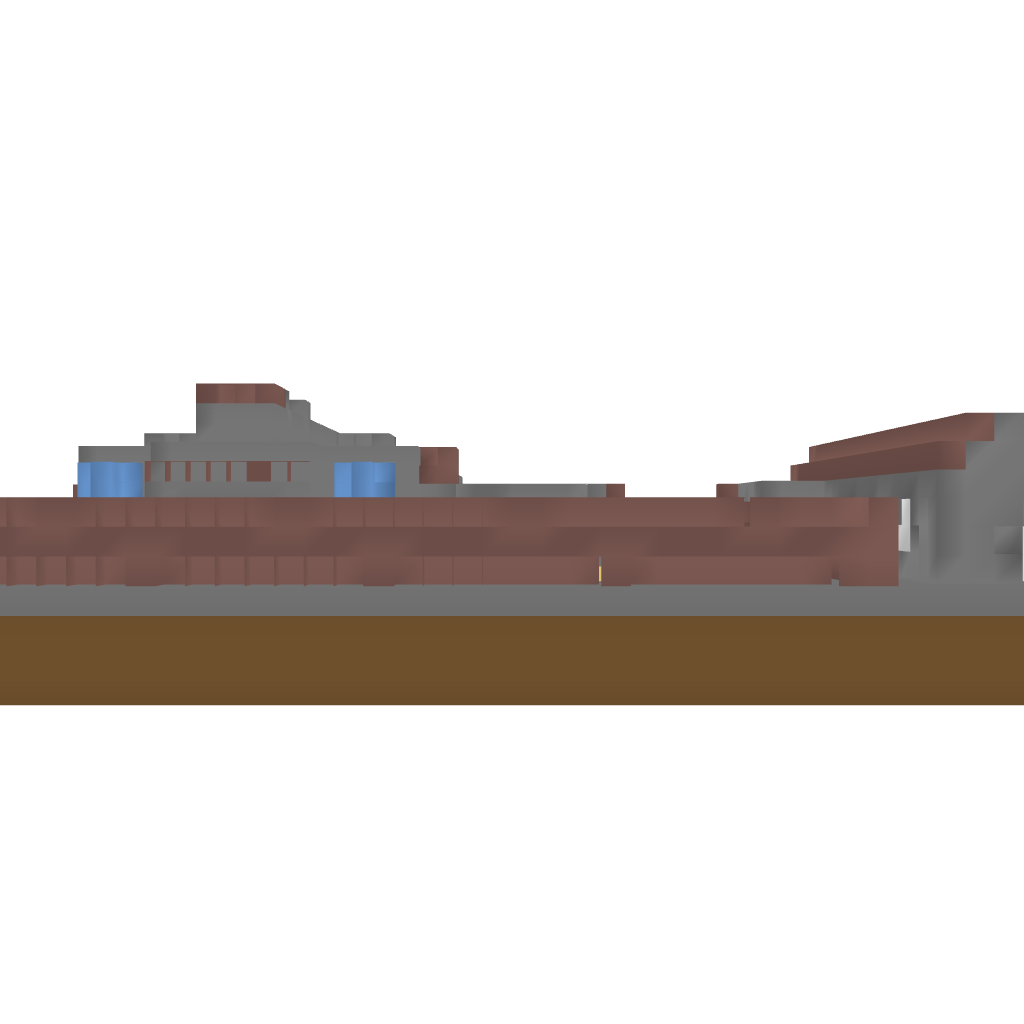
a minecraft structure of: Prison bad low quality